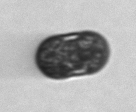
Label: Mesodinium